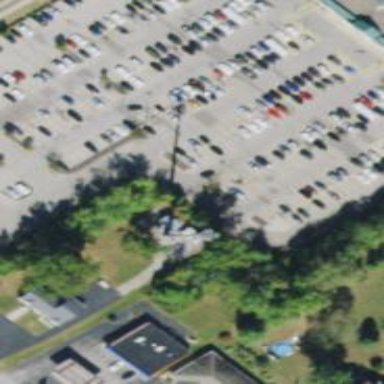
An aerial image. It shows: Mast structure.